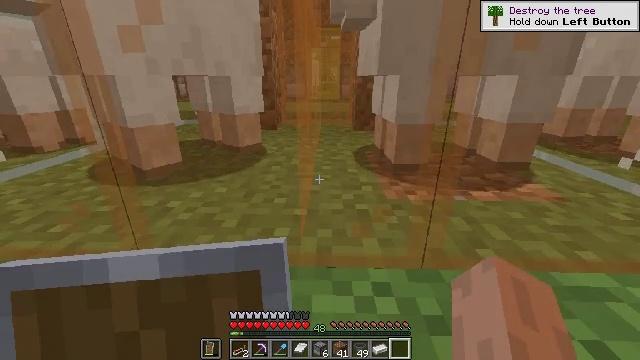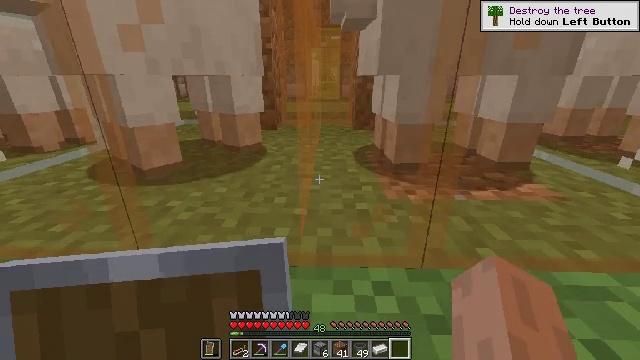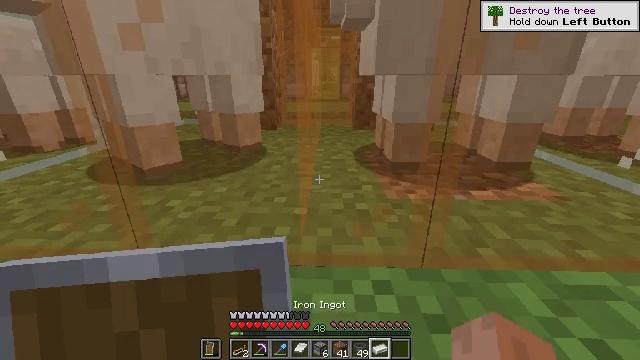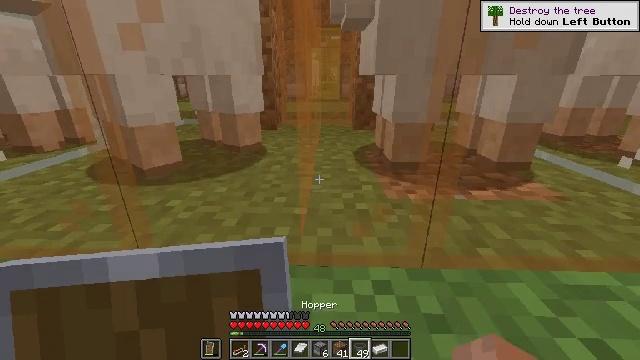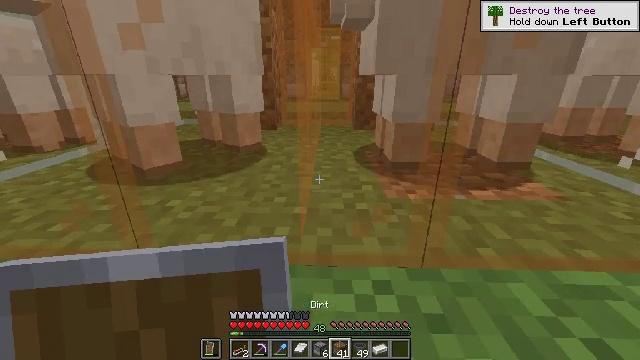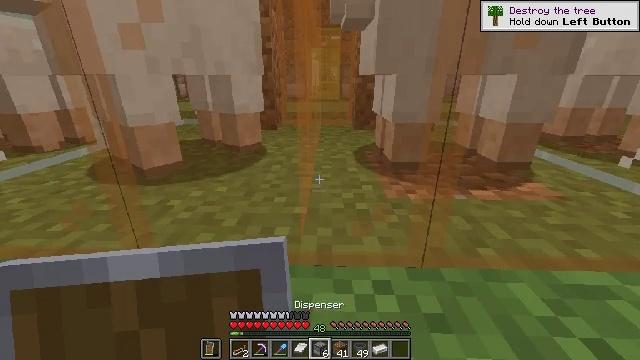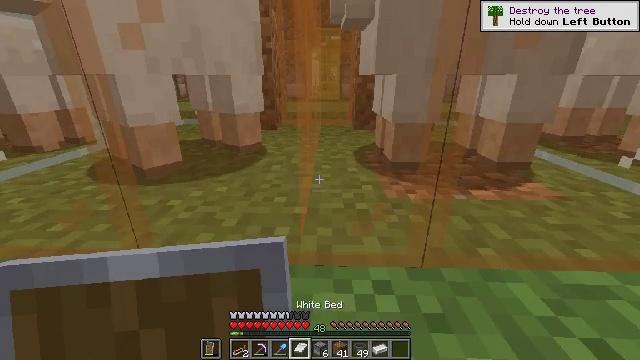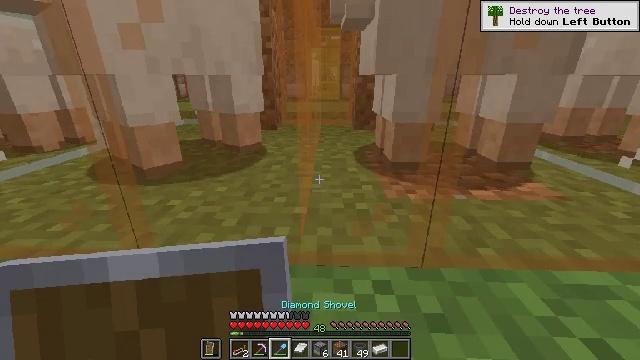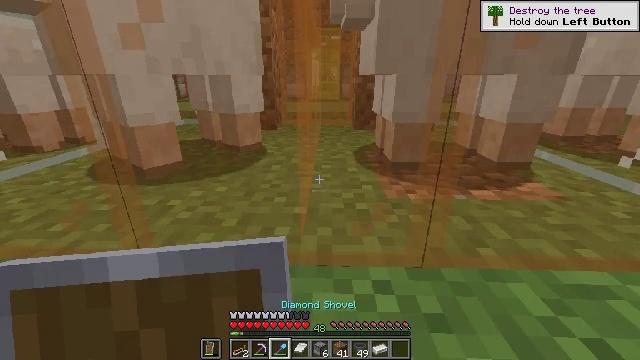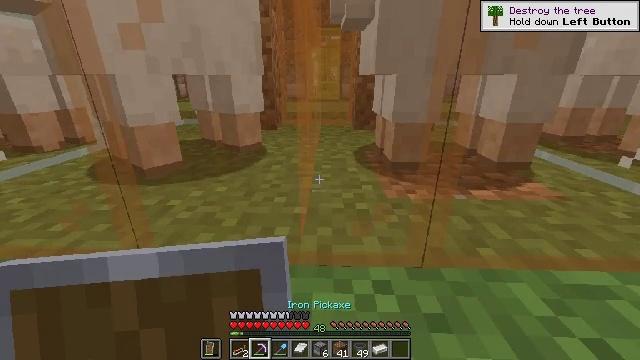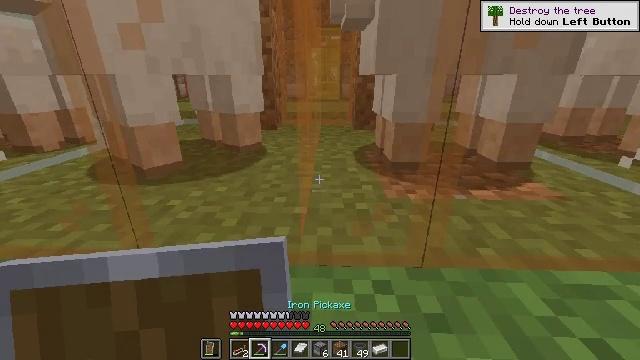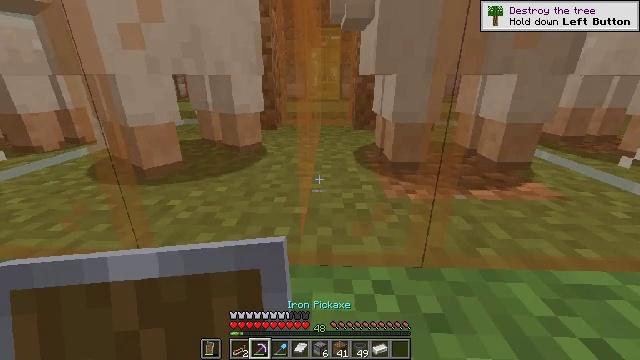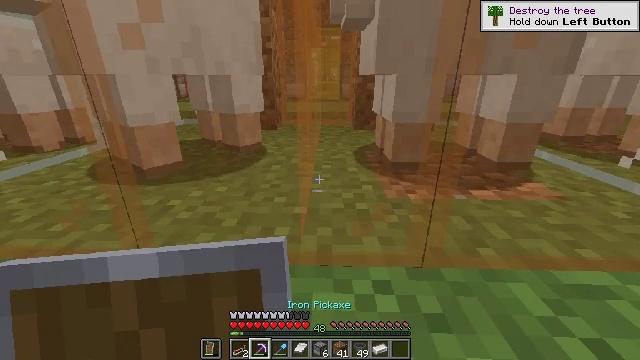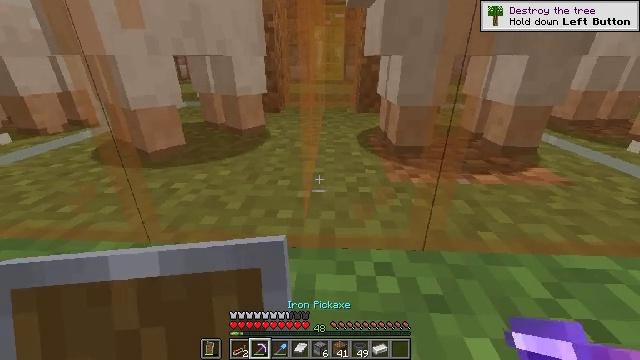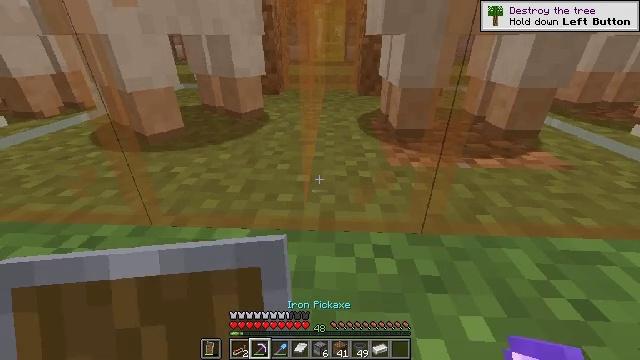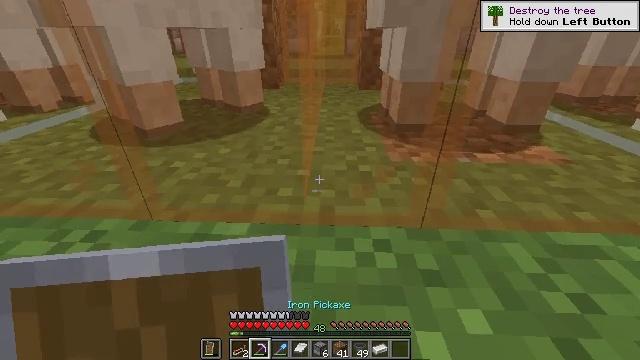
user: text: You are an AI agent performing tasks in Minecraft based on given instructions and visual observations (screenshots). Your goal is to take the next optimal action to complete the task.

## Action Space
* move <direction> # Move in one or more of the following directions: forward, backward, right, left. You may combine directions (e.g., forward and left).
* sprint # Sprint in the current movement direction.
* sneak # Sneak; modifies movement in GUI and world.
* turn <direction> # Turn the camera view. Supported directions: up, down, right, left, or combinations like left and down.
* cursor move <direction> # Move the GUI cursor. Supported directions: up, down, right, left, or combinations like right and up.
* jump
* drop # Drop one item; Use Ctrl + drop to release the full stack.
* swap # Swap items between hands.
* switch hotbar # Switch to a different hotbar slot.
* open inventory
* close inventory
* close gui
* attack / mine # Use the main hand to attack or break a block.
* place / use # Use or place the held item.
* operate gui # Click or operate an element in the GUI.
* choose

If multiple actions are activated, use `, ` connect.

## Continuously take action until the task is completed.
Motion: motion action
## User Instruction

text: Gather the orange stained glass pane by hitting it.
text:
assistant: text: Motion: no_op
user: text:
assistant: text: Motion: no_op
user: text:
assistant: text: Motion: no_op
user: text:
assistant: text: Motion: no_op
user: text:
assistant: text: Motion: no_op
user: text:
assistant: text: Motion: no_op
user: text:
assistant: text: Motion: no_op
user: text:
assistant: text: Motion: no_op
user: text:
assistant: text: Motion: no_op
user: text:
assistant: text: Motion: no_op
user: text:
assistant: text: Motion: no_op
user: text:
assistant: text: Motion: no_op
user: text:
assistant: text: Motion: turn down
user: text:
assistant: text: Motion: turn down
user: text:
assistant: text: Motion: turn down
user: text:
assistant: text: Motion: attack / mine
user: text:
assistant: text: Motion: attack / mine
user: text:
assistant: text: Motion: attack / mine
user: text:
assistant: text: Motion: attack / mine
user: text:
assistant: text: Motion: attack / mine
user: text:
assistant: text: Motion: attack / mine
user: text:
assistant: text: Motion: attack / mine
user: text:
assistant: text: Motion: attack / mine
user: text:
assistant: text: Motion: attack / mine
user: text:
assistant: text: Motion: attack / mine
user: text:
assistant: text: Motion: attack / mine
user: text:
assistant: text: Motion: attack / mine
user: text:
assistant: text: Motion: attack / mine
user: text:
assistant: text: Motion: attack / mine
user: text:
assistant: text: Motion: no_op